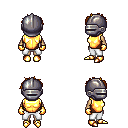
a pixel art fantasy rpg character, female body template, human, tanned skin, gold chest armor, white pants, blonde bedhead hairstyle, metal helm, gold gloves, gold boots, four views (front, back, left, right), 2x2 character sprite sheet, small pixel art, hard edges, no anti-aliasing